Field crop: maize
Growth stage: 2
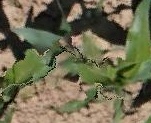
Species: maize